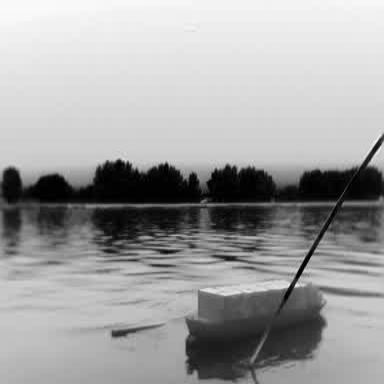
There is a fishing_boat in the infrared image.